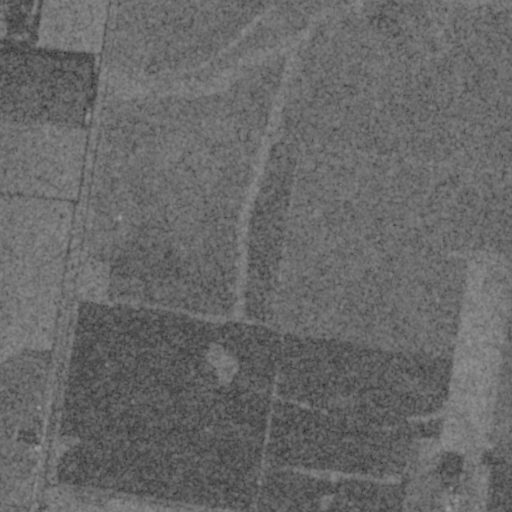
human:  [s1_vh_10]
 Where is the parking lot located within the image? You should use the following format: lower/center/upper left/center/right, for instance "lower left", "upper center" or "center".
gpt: The parking lot is located in the lower left of the image.
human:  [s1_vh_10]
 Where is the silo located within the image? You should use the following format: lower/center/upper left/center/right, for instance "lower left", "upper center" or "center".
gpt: The silo is located in the lower left of the image.
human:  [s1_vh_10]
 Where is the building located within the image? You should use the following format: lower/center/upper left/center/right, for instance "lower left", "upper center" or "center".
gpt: The building is located in the lower left of the image.
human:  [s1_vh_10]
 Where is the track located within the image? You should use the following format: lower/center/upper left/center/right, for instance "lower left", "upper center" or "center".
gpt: There is no track in the image.

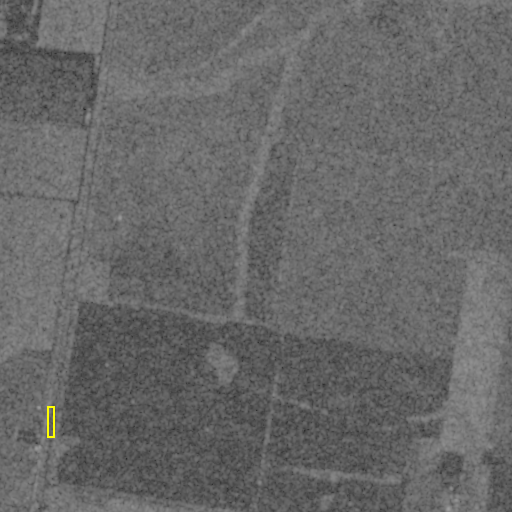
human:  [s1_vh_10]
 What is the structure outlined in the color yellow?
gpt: The structure outlined in yellow is a parking lot.
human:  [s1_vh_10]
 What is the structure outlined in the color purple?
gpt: There is no purple outline.